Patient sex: F
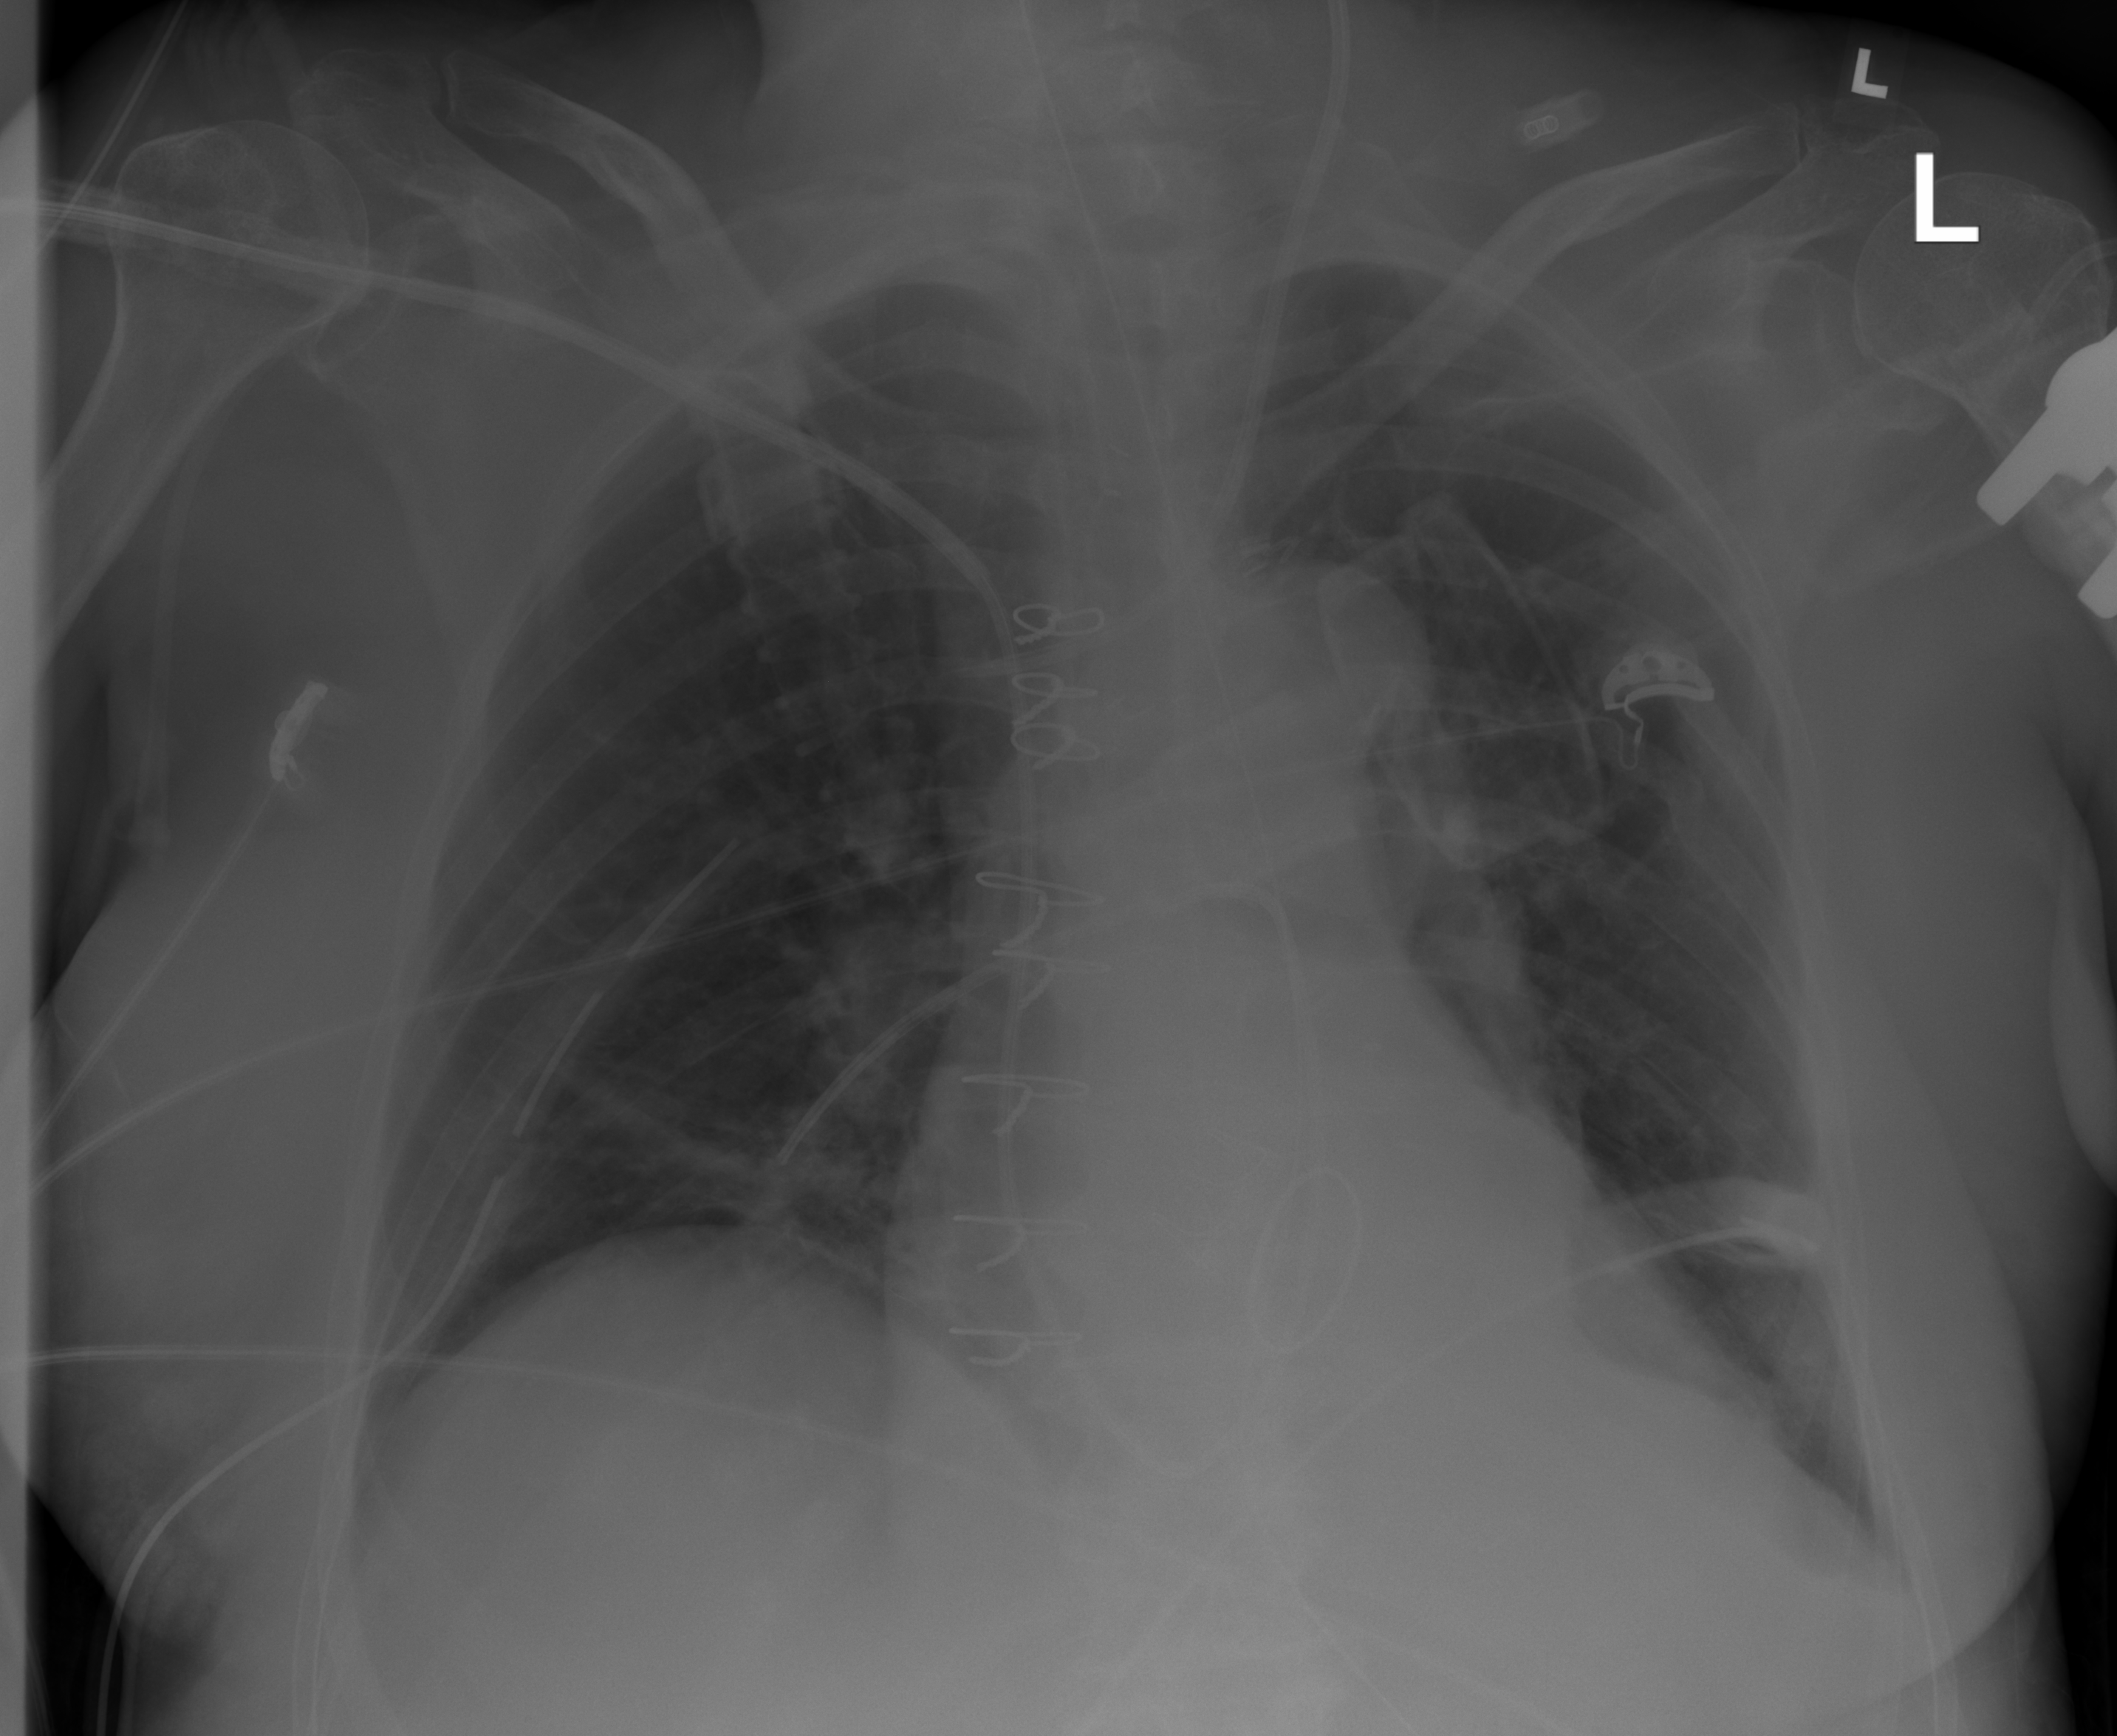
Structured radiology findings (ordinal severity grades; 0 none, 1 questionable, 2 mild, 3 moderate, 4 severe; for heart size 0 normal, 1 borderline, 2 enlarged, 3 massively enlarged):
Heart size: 2
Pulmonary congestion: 2
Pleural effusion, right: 0
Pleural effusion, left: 0
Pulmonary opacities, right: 0
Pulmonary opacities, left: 0
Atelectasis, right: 2
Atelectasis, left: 2